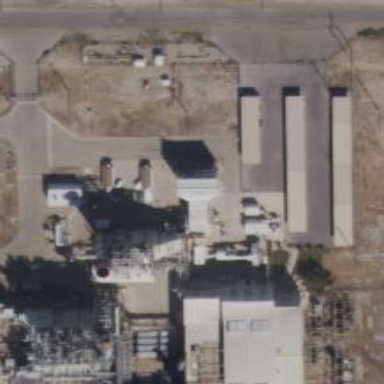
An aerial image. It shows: Gas turbine generator is in use.